Question: I am building a Parse driven iOS application and am having some strange issues with Facebook login. Upon initializing my facebook permissions, I am asking for @"email" and nothing else. The login works when the user does not have the facebook iOS application installed on their device - and authenticates through safari (or another web browser). When the user DOES have the facebook iOS application installed and tries to grant permission to my app, the following error is displayed:

I have read through multiple tutorials and related stack overflow issues, and have yet to figure this one out. I tested this out with both an older version of the facebook SDK and the brand new one (3.5). Neither of those solutions appears to work. Anyone have any ideas? Thank you kindly.
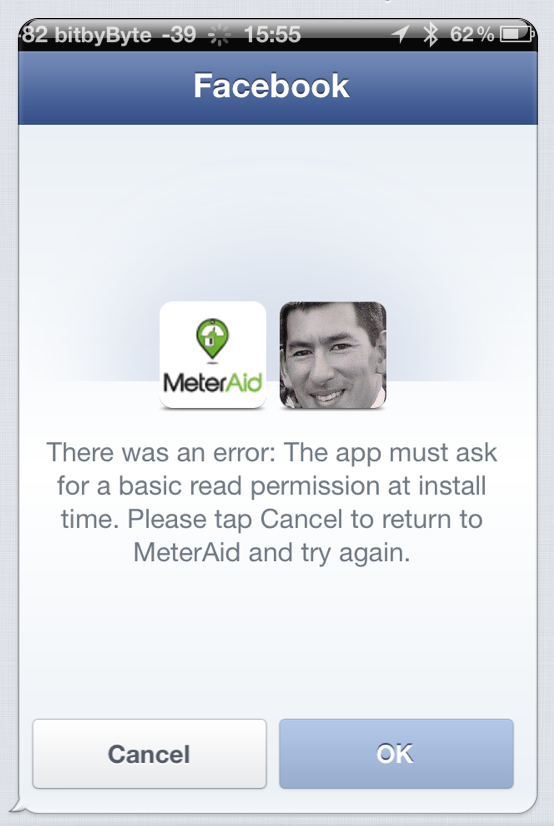
Answer: Try with both @"email" and @"basic_info". This is currently documented on the Android side, but not iOS, which is weird - <URL>